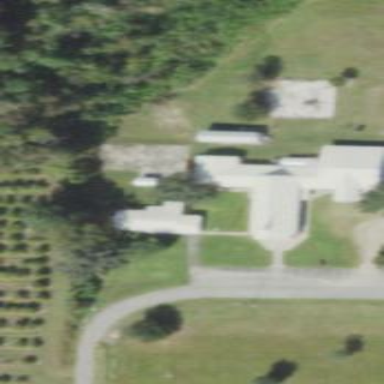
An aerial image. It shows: Building that serves as place of worship.